Question: My goal is open Dicom files and convert thes into cv::Mat to process them with Opencv.
I have compiled dcmtk 3.6.3 on ubuntu 18.4.1 and tried to link it with Qt 5.11.1 with Qt Creator 4.6.2 but failed to do so.
'''
# pro file
QT += core
QT -= gui
TARGET = DcmtkTesting
CONFIG += console
CONFIG -= app_bundle
TEMPLATE = app
DCMTK_PREFIX = "/home/ismail/dcmtk363"
DCMTK_LIBS_PREFIX=$$DCMTK_PREFIX"/lib"
DCMTK_INCLUDE=$$DCMTK_PREFIX"/include"
INCLUDEPATH+=$$DCMTK_INCLUDE
LIBS += -L$$DCMTK_LIBS_PREFIX
SOURCES += main.cpp
'''
and for the main:
#include
'''
#include "dcmtk/config/osconfig.h"
#include "dcmtk/dcmdata/dctk.h"
#include <dcmtk/dcmimgle/dcmimage.h>
#include <iostream>
using namespace std;
int main(int argc, char *argv[])
{
QCoreApplication a(argc, argv);
DicomImage *image = new DicomImage("test.dcm");
if (image != NULL)
{
if (image->getStatus() == EIS_Normal)
{
if (image->isMonochrome())
{
image->setMinMaxWindow();
Uint8 *pixelData = (Uint8 *)(image->getOutputData(8 /* bits*/));
if (pixelData != NULL)
{
/* do something useful with the pixel data */
}
}
} else
cout << "Error: cannot load DICOM image (" << DicomImage::getString(image->getStatus()) << ")" << endl;
}
delete image;
return a.exec();
}
'''
and I got this errors:

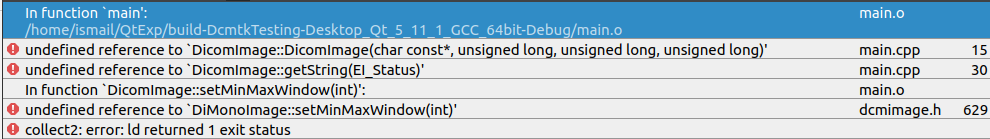
Answer: The error indicates that the linker could not find the symbols (methods) provided by the library. In your '.pro' file, you pointed the linker to a directory where your library is located, but you forgot to specify which library should be linked.
So you have to modify the line 'LIBS +=...' accordingly, e.g.:
'''
LIBS += -L$$DCMTK_LIBS_PREFIX -ldcmtk
'''
Since I don't know the actual name of the library, I use 'dcmtk' in my example. You may have to adopt it to fit your build environment. Just make sure that you have the '-l' (lower case 'L'), immediately followed by the library name.